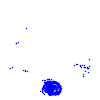
Particle: electron